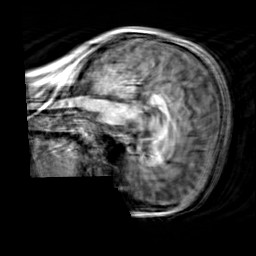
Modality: T1w
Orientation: sagittal
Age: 21
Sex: female
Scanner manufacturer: siemens
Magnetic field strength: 3 T
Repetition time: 2.3 s
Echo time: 0.00303 s